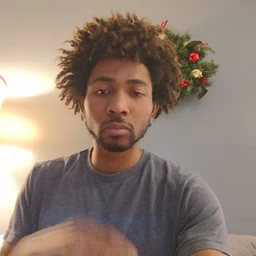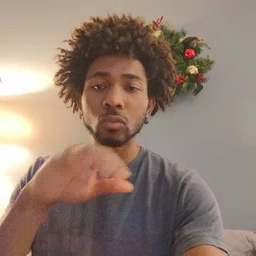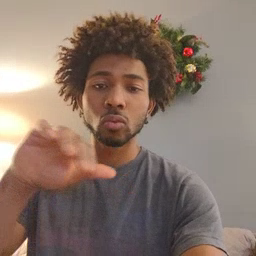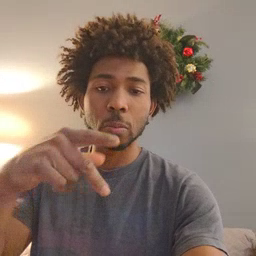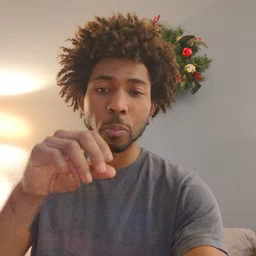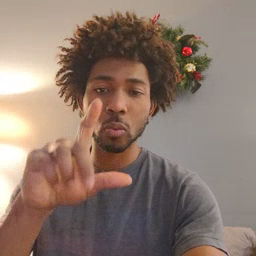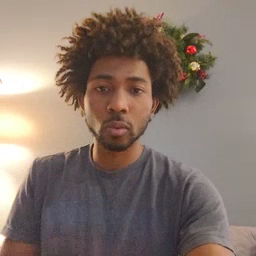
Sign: pool